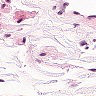
Metastatic tissue present: no